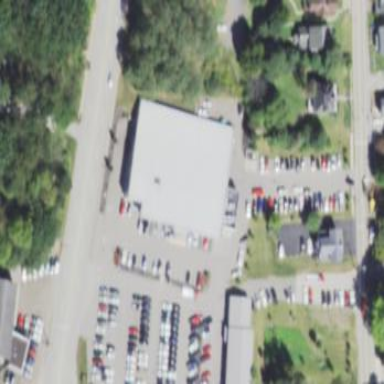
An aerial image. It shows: Retail building that houses car shop.